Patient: sex M, age 75
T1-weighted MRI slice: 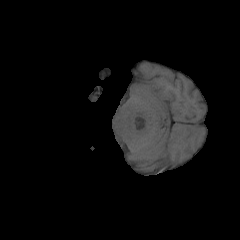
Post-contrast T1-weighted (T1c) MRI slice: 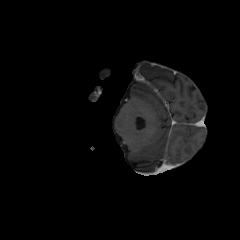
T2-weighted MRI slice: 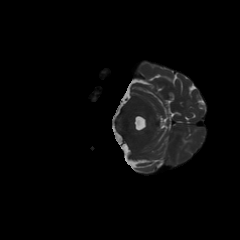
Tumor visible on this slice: yes
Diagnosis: Glioblastoma, IDH-wildtype
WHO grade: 4